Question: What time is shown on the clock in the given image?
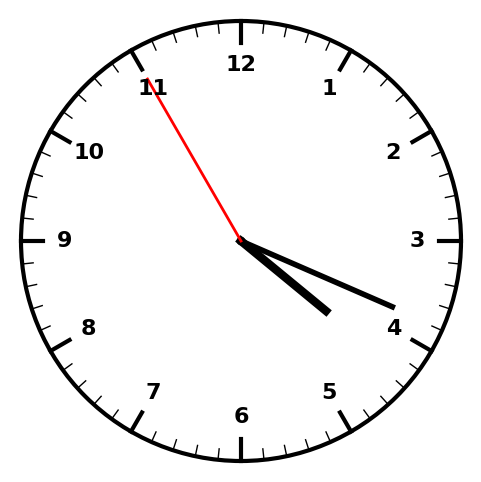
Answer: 04:18:55